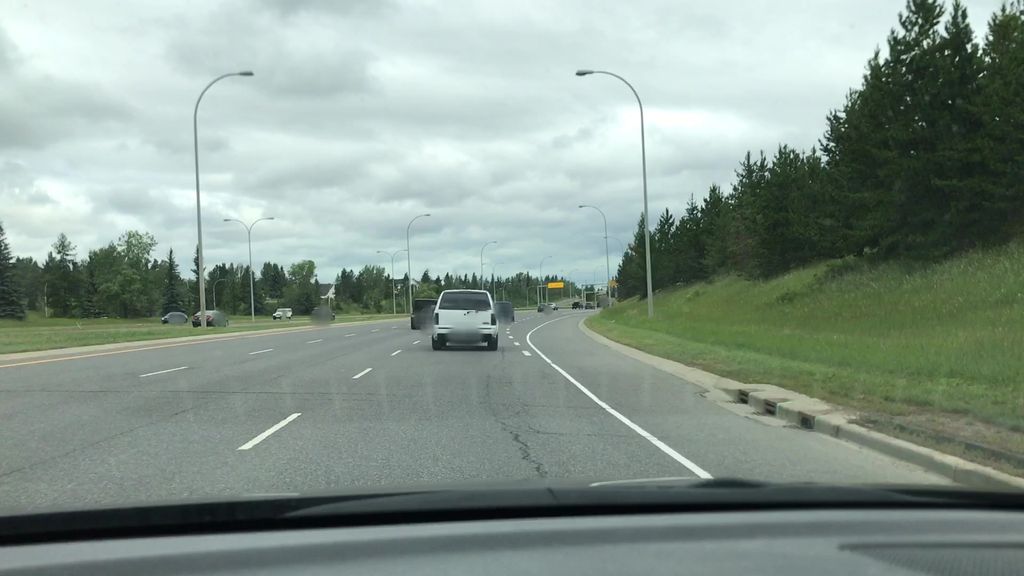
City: edmonton